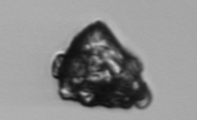
Label: Delphineis